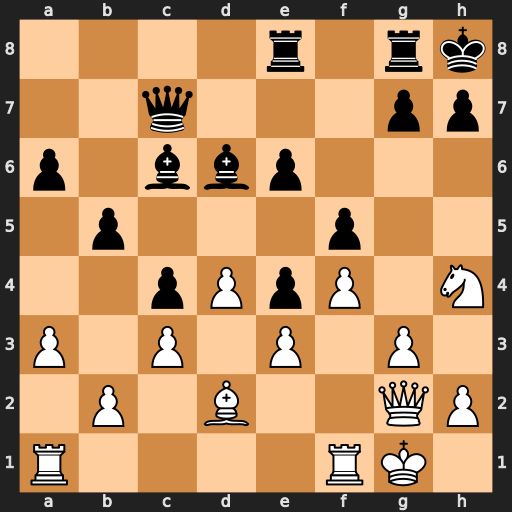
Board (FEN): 4r1rk/2q3pp/p1bbp3/1p3p2/2pPpP1N/P1P1P1P1/1P1B2QP/R4RK1
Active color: w
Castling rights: -
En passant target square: -
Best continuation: Ng6+ hxg6 Qh3#